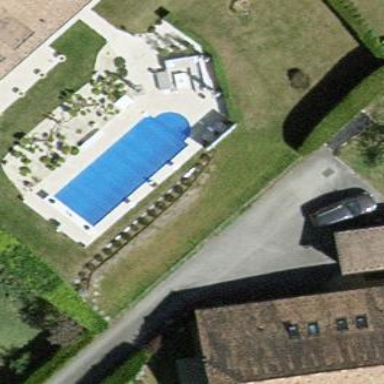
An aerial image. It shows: Outdoor swimming pool in leisure land area.